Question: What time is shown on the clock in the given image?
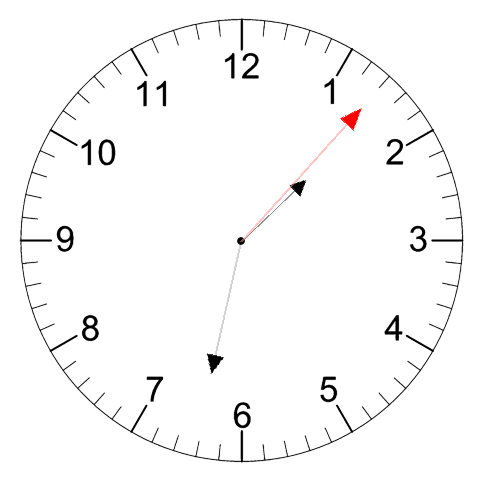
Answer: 01:32:07